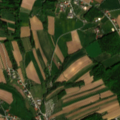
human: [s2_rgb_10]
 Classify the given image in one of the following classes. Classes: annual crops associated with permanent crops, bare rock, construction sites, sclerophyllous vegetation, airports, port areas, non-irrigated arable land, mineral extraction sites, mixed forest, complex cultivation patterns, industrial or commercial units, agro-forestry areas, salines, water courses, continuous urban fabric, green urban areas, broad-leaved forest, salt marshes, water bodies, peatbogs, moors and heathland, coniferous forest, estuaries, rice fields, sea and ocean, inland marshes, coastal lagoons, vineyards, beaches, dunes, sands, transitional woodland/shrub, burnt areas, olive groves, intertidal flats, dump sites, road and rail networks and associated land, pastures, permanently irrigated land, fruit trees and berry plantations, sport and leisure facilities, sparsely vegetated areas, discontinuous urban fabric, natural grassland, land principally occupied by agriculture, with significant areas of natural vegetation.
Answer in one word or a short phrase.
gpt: discontinuous urban fabric, non-irrigated arable land, land principally occupied by agriculture, with significant areas of natural vegetation, mixed forest